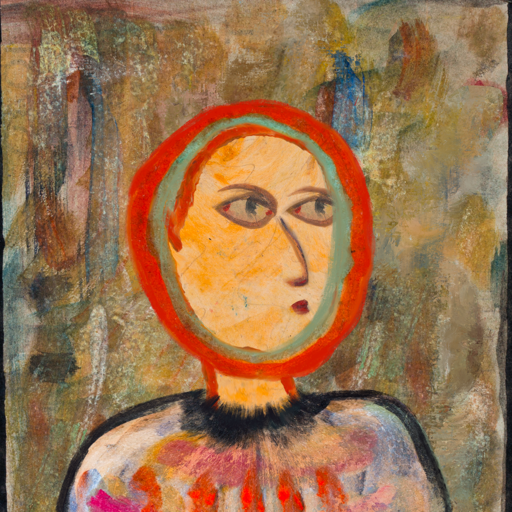
Background: Pipe, Head And Neck Side: Experience, Face Side: GypsyMother, Bust: Childish, Hair Side: Sisters, Head Accessory: Blank, Second Necklace: Blank, Necklace: Blank, Baby: Blank